Question: Hi I'm working on a project and I'd like to have large image displayed on the left and a regular list on the left, akin to Windows Media Player's ListView in Album mode. (see image below)

Does anyone know of where I can get a control that does this in VB.NET/C# in WinForms?
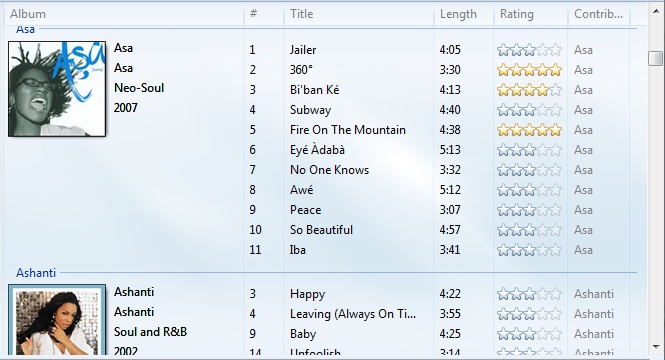
Answer: This is going to be difficult to implement entirely by yourself in WinForms. As commenters have pointed out, this is a task perfectly suited for WPF, but presumably that's not an option in your case.
Therefore, <URL> Here, most of the design and infrastructure have already been implemented for you, and all you'll have to do is tweak it to look like the Windows Media Player example.
As the linked page explains, several aspects of the ObjectListView are slightly different from the standard ListView control. The author claims it's better and more intuitive, but I honestly never have taken the time to make the switch (I'm not much on custom theming though, so there's been less need). Either way, it's important to note that it's "not a drop-in replacement". If your project isn't too far under development, I think you'll find this is definitely the way to go.
Plus, it's free and the source code is available. That makes it a big winner in my book.
Just for fun, here's a sample of what you can do in ObjectListView with relative ease: